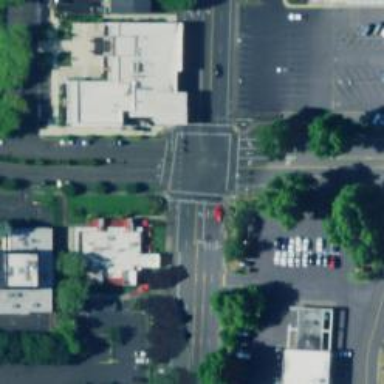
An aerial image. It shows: Solid stop line on the road.